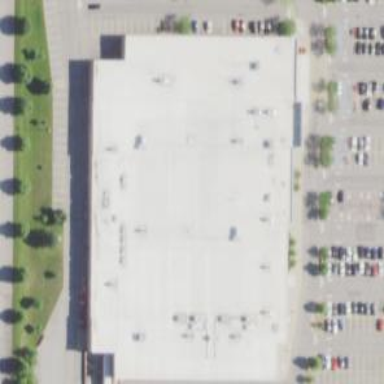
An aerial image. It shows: Department store building.